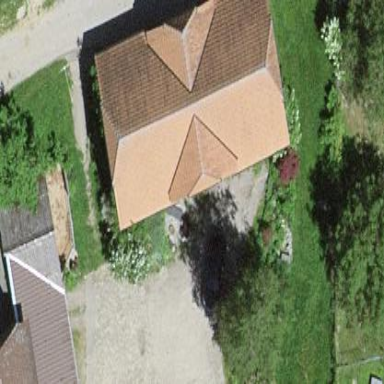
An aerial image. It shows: Rural barn.